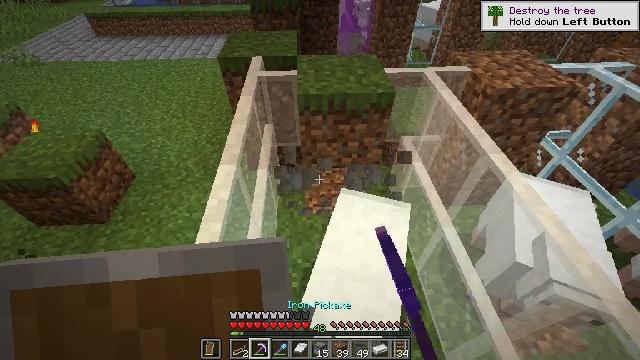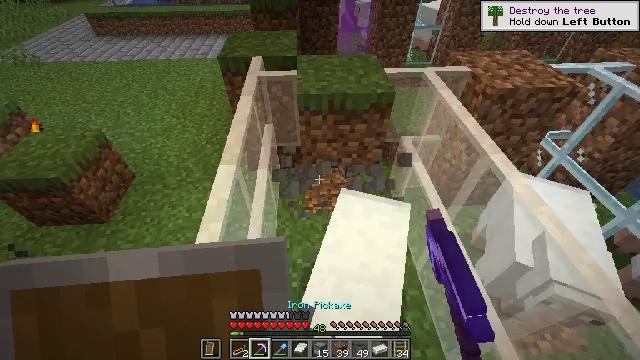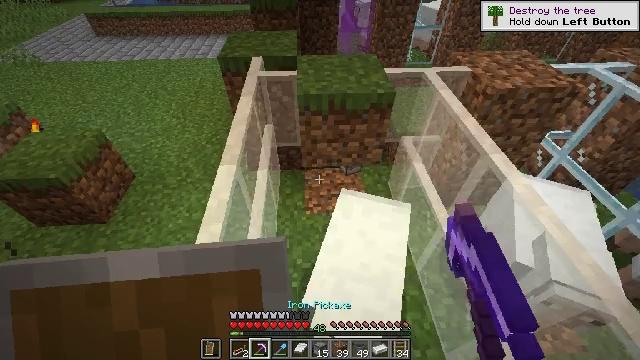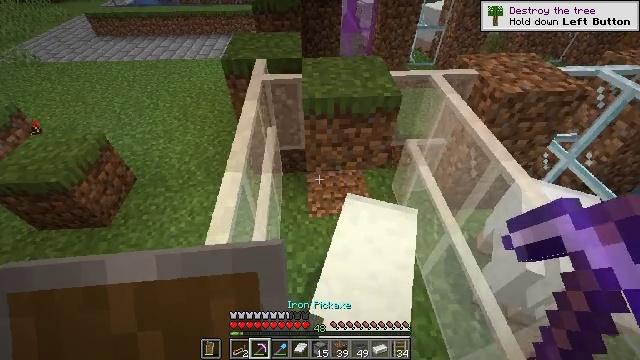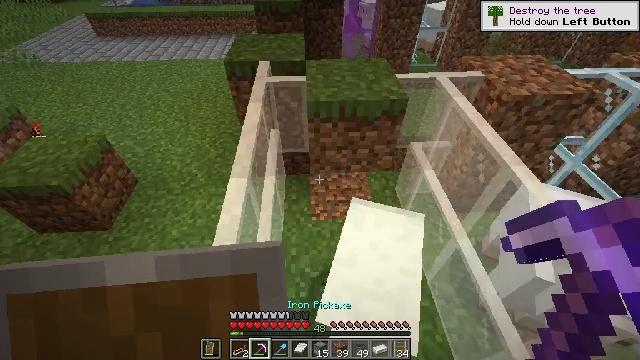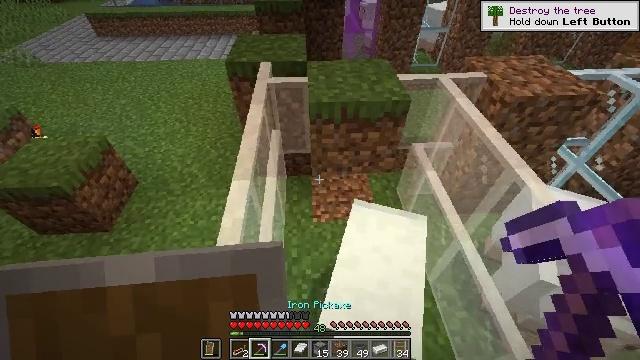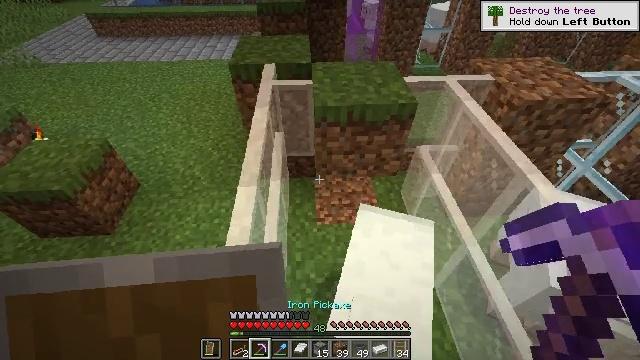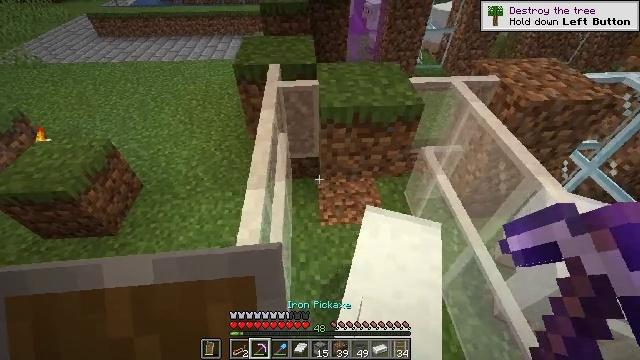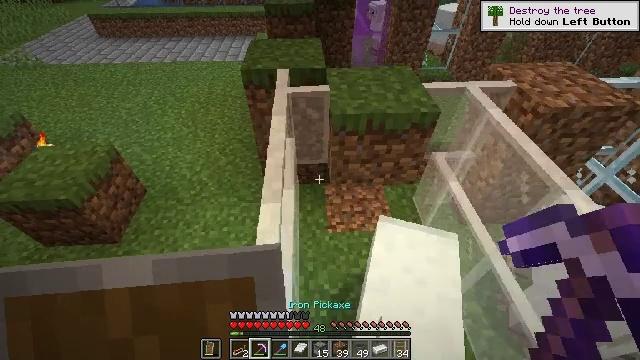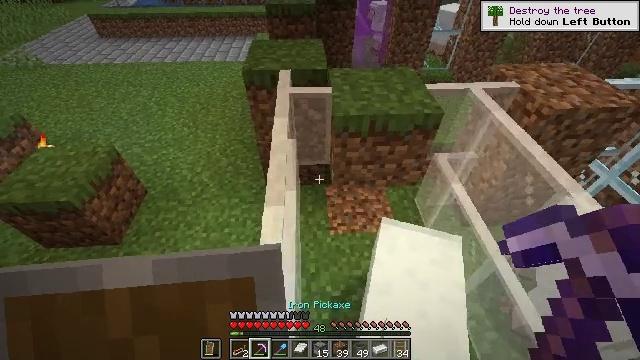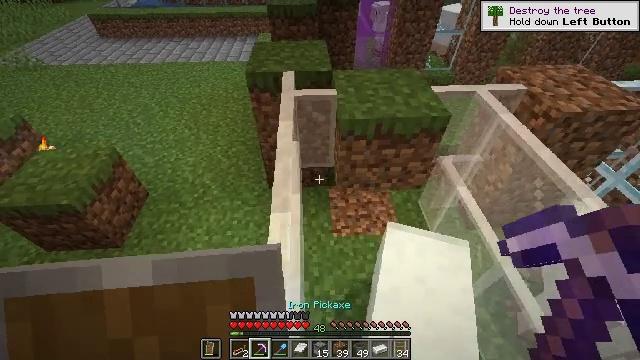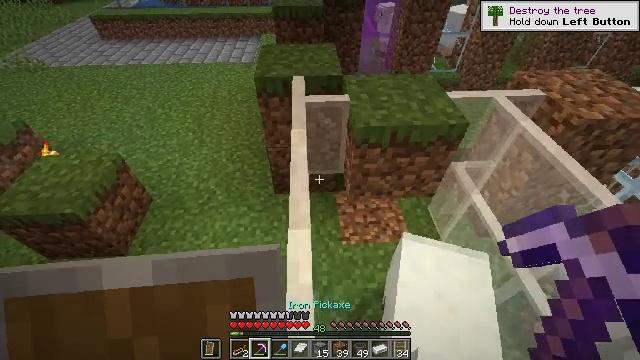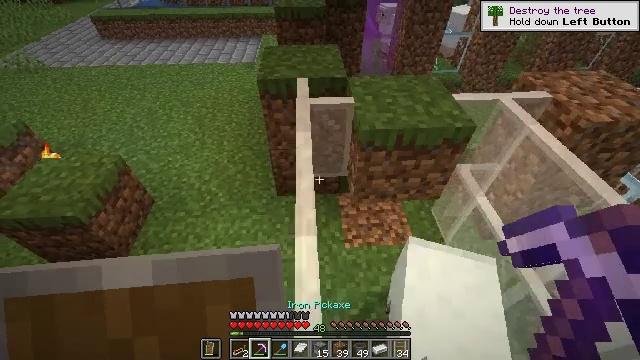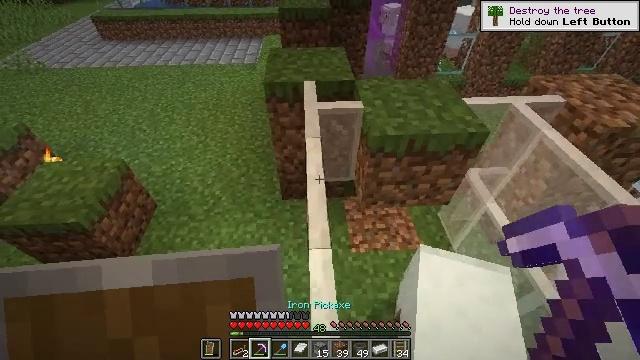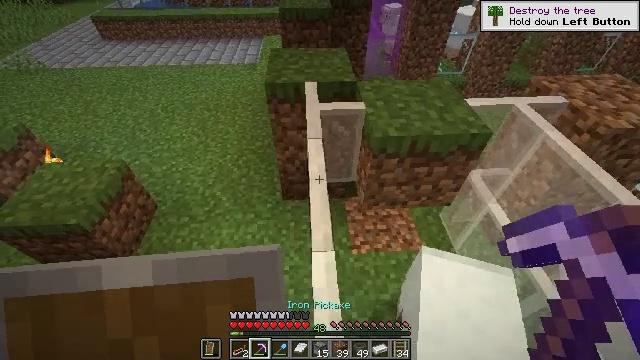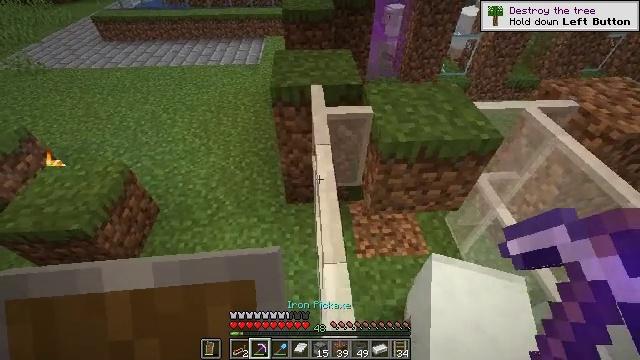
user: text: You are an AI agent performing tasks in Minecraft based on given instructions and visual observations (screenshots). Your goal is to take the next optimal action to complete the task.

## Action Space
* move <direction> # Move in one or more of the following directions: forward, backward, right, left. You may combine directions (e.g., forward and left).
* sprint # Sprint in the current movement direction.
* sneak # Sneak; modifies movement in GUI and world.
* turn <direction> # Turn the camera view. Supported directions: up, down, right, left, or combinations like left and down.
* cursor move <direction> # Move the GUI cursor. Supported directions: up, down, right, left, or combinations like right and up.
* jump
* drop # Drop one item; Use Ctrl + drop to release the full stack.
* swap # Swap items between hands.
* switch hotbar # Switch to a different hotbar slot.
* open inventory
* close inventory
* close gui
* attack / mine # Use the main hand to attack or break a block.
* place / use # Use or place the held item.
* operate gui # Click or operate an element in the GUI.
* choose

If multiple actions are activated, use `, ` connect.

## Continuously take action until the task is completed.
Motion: motion action
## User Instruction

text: Break the white stained glass pane.
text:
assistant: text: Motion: sneak
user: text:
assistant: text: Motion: move forward and move left, sneak
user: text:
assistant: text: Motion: move forward and move left, sneak
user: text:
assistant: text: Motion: move forward and move left, sneak
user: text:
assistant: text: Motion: move forward and move left, sneak
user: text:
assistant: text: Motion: move forward and move left, sneak
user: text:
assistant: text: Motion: move forward and move left, sneak
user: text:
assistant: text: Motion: move forward and move left, sneak
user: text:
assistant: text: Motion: move forward and move left, sneak
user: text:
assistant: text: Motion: move forward and move left, sneak
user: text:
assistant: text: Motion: move forward and move left, sneak
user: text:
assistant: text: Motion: move forward and move left, sneak
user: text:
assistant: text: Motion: move forward and move left, sneak
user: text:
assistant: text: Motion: move forward and move left, sneak
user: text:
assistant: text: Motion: move forward and move left
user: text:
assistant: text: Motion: move forward and move left
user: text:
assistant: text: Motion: move forward and move left
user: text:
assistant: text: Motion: move forward and move left
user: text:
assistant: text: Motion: move forward and move left
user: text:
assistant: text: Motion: move forward and move left
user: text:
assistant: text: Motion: move forward and move left
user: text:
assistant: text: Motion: move forward
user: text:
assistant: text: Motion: move forward
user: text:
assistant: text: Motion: move forward
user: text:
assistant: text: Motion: move forward
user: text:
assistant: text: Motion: move forward
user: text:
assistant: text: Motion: move forward
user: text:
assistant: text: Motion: move forward and move left
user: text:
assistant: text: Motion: move forward and move left
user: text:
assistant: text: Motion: move forward and move left, turn right and up